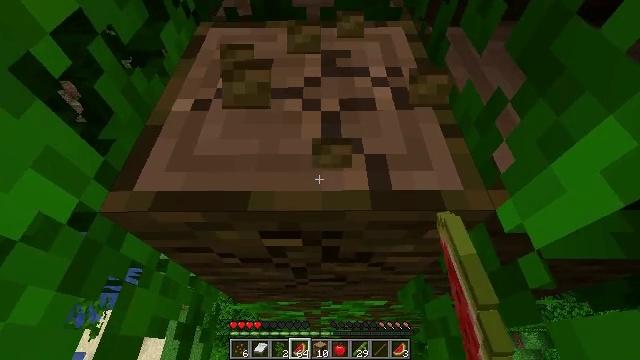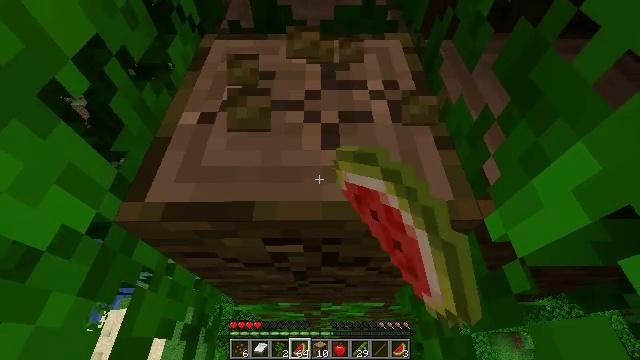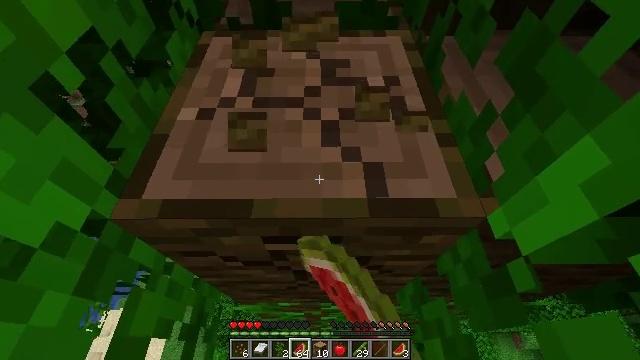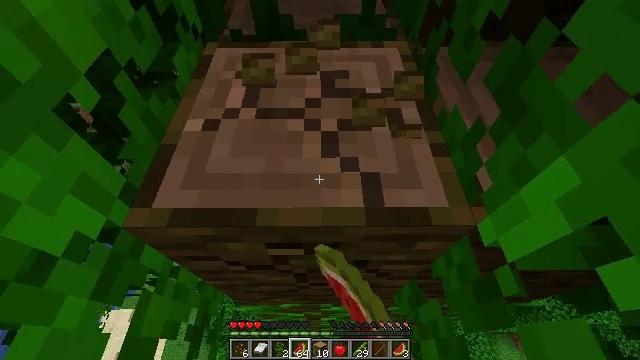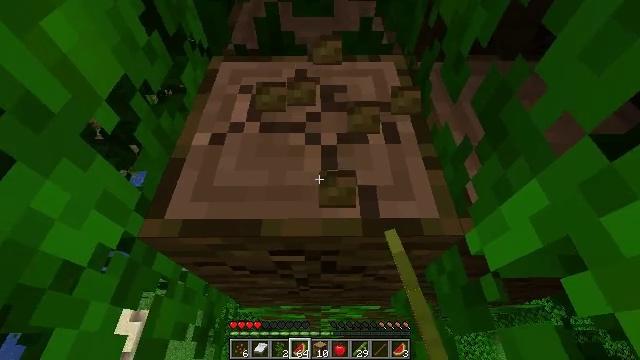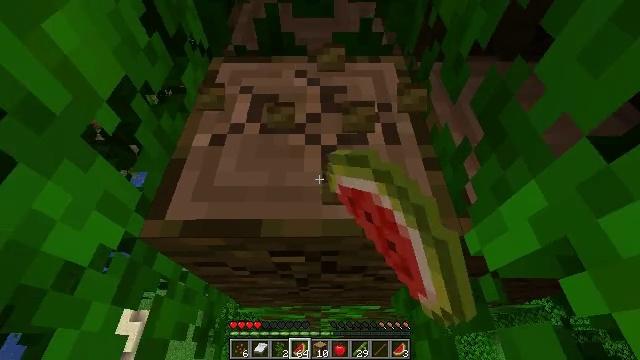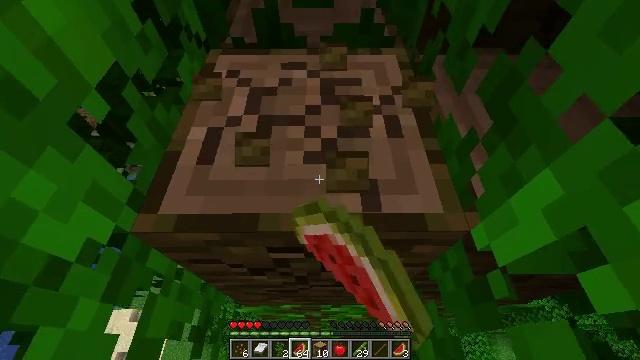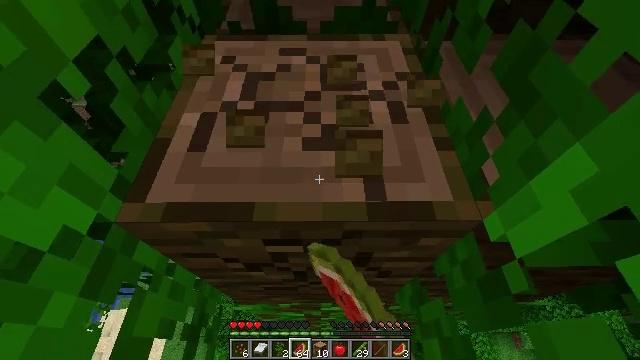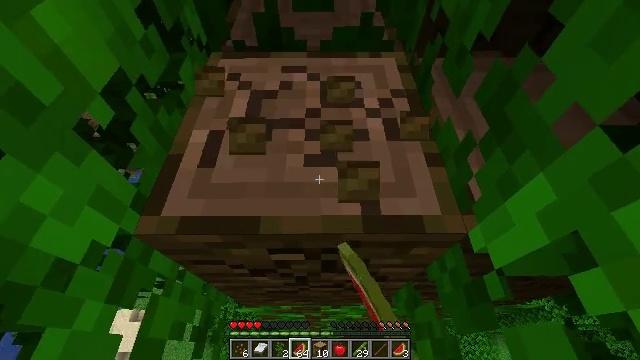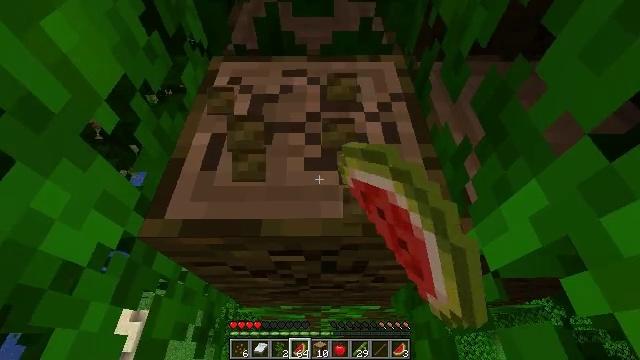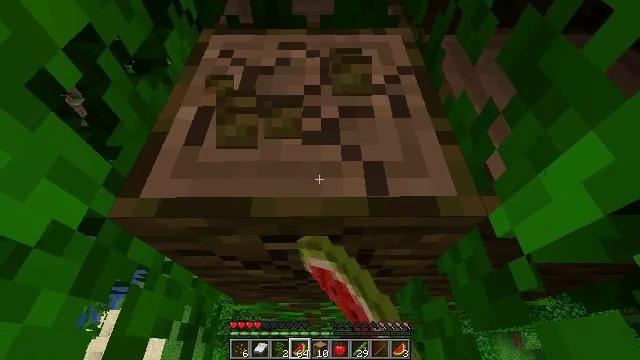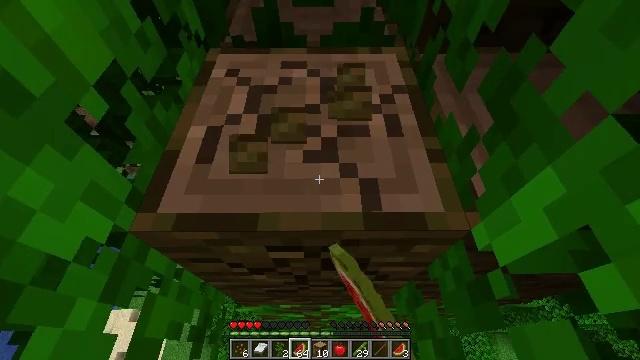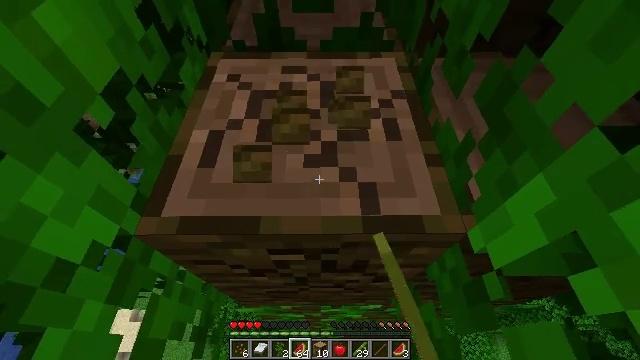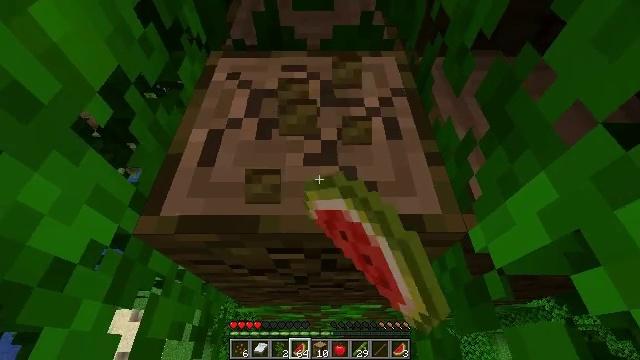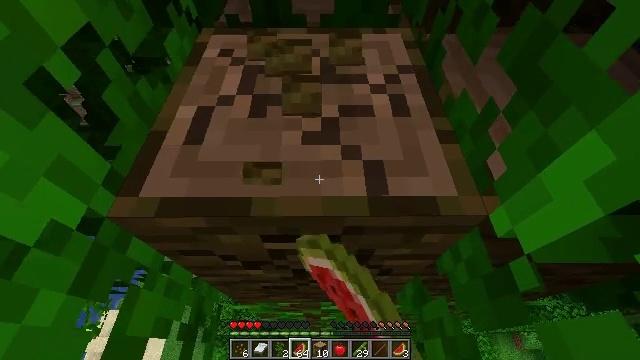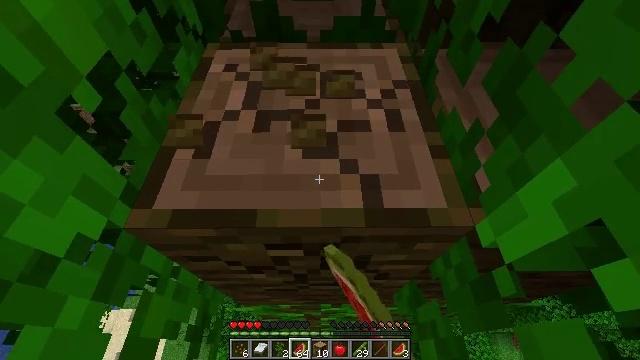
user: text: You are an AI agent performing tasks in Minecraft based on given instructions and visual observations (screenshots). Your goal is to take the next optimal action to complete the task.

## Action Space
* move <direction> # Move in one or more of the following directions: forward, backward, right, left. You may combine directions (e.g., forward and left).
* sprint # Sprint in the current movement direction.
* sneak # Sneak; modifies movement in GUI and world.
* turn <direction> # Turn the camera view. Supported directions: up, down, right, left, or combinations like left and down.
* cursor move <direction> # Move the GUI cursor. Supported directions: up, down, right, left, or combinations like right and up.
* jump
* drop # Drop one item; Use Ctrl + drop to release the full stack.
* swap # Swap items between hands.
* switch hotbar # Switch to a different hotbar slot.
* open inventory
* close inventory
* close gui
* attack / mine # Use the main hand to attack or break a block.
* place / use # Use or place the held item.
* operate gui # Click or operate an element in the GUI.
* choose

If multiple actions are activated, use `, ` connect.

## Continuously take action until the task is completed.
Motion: motion action
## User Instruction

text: Mine the jungle log in the rainforest biome.
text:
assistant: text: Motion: move forward, attack / mine, jump
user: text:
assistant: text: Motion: move forward, attack / mine, jump
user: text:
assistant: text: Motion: move forward, attack / mine, jump
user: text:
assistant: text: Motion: move forward, attack / mine, jump
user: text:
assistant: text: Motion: move forward, attack / mine, jump
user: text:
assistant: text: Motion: move forward, attack / mine, jump
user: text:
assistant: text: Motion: move forward, attack / mine, jump
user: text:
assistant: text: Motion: move forward, attack / mine, jump
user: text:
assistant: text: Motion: move forward, attack / mine, jump
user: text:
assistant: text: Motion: move forward, attack / mine, jump
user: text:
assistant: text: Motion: move forward, attack / mine, jump
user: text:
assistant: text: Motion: move forward, attack / mine, jump
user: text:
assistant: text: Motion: move forward, attack / mine, jump
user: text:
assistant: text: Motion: move forward, attack / mine, jump
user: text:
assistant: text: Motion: move forward, attack / mine, jump
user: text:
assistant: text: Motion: move forward, attack / mine, jump
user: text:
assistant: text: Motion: move forward, attack / mine, jump
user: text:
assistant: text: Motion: move forward, attack / mine, jump
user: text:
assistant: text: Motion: move forward, attack / mine, jump
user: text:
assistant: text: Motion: move forward, attack / mine, jump
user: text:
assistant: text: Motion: move forward, attack / mine, jump
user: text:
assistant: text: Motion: move forward, attack / mine, jump
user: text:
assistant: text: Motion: move forward, attack / mine, jump
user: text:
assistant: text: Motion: move forward, attack / mine, jump
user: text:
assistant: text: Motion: move forward, attack / mine, jump
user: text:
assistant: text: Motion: move forward, attack / mine, jump
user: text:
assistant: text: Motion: move forward, attack / mine, jump
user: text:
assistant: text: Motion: move forward, attack / mine, jump
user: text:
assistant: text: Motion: move forward, attack / mine, jump
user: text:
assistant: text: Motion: move forward, attack / mine, jump